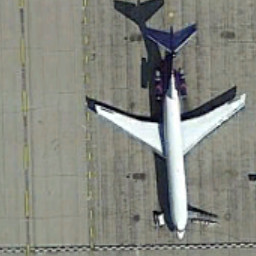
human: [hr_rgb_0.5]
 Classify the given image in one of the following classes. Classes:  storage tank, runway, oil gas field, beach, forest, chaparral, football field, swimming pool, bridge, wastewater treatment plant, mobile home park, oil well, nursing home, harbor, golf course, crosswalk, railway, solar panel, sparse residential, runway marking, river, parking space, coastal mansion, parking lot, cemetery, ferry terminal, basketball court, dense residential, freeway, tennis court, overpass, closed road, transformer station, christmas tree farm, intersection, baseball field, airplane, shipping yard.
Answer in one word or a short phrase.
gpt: airplane